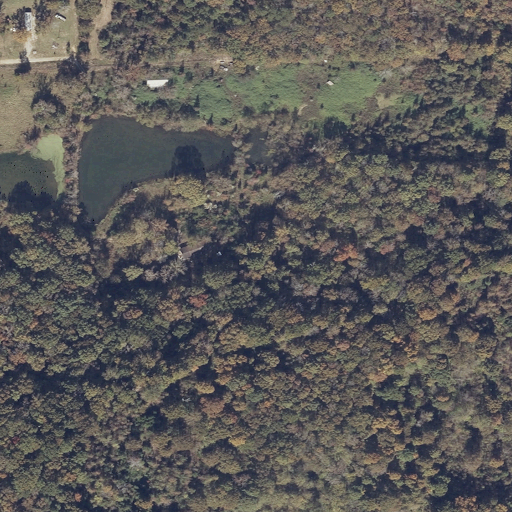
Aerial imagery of cliff(s) in Alabama named Goat Bluff containing deciduous forest, pasture, open water, open development, medium intensity development, grassland, and mixed forest